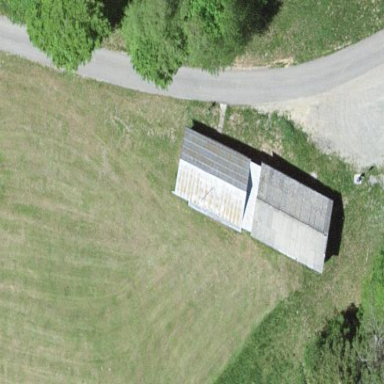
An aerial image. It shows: Building dedicated to shooting sports.